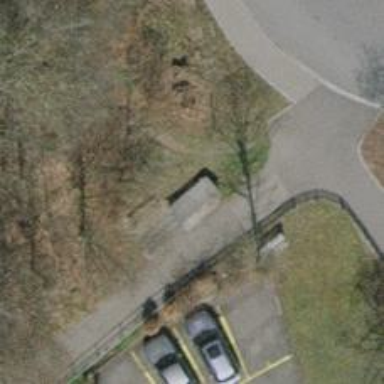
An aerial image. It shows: Bench.